Field crop: tomato
Growth stage: 2
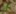
Species: solanum